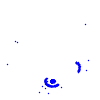
Particle: electron